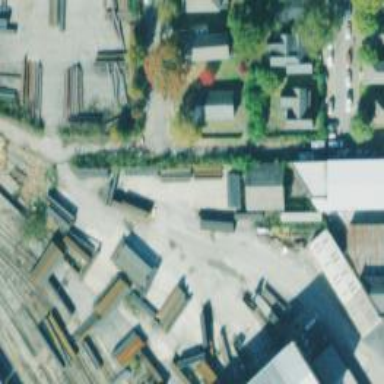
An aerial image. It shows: Abandoned railway yard.